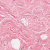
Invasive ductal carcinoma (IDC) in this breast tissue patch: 0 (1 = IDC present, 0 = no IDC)